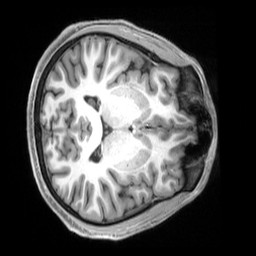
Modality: T1w
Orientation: axial
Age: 30
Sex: male
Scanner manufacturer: siemens
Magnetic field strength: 3 T
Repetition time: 2.3 s
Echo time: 0.00229 s